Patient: sex M, age 60
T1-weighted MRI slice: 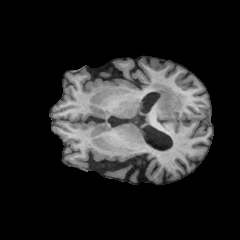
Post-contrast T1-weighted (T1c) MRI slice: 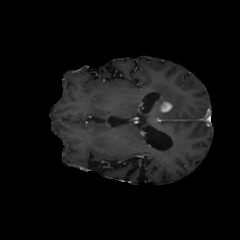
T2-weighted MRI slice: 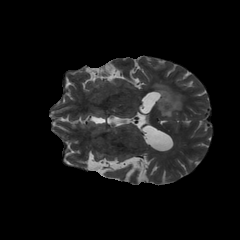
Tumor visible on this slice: yes
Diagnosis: Glioblastoma, IDH-wildtype
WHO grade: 4